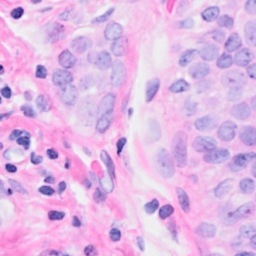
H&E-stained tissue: Breast